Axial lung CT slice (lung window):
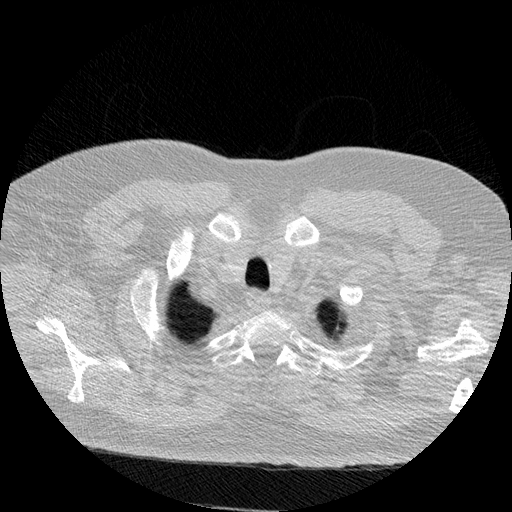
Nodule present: no